Field crop: tomato
Growth stage: 2
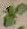
Species: solanum